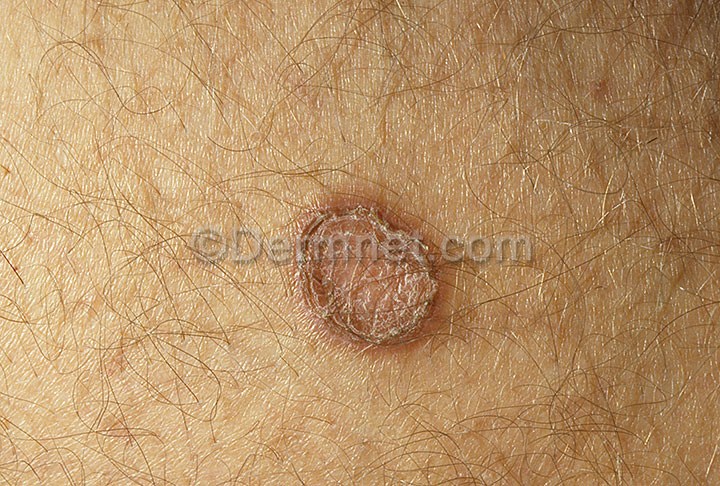
Disease: Seborrheic Keratoses and other Benign Tumors